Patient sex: M
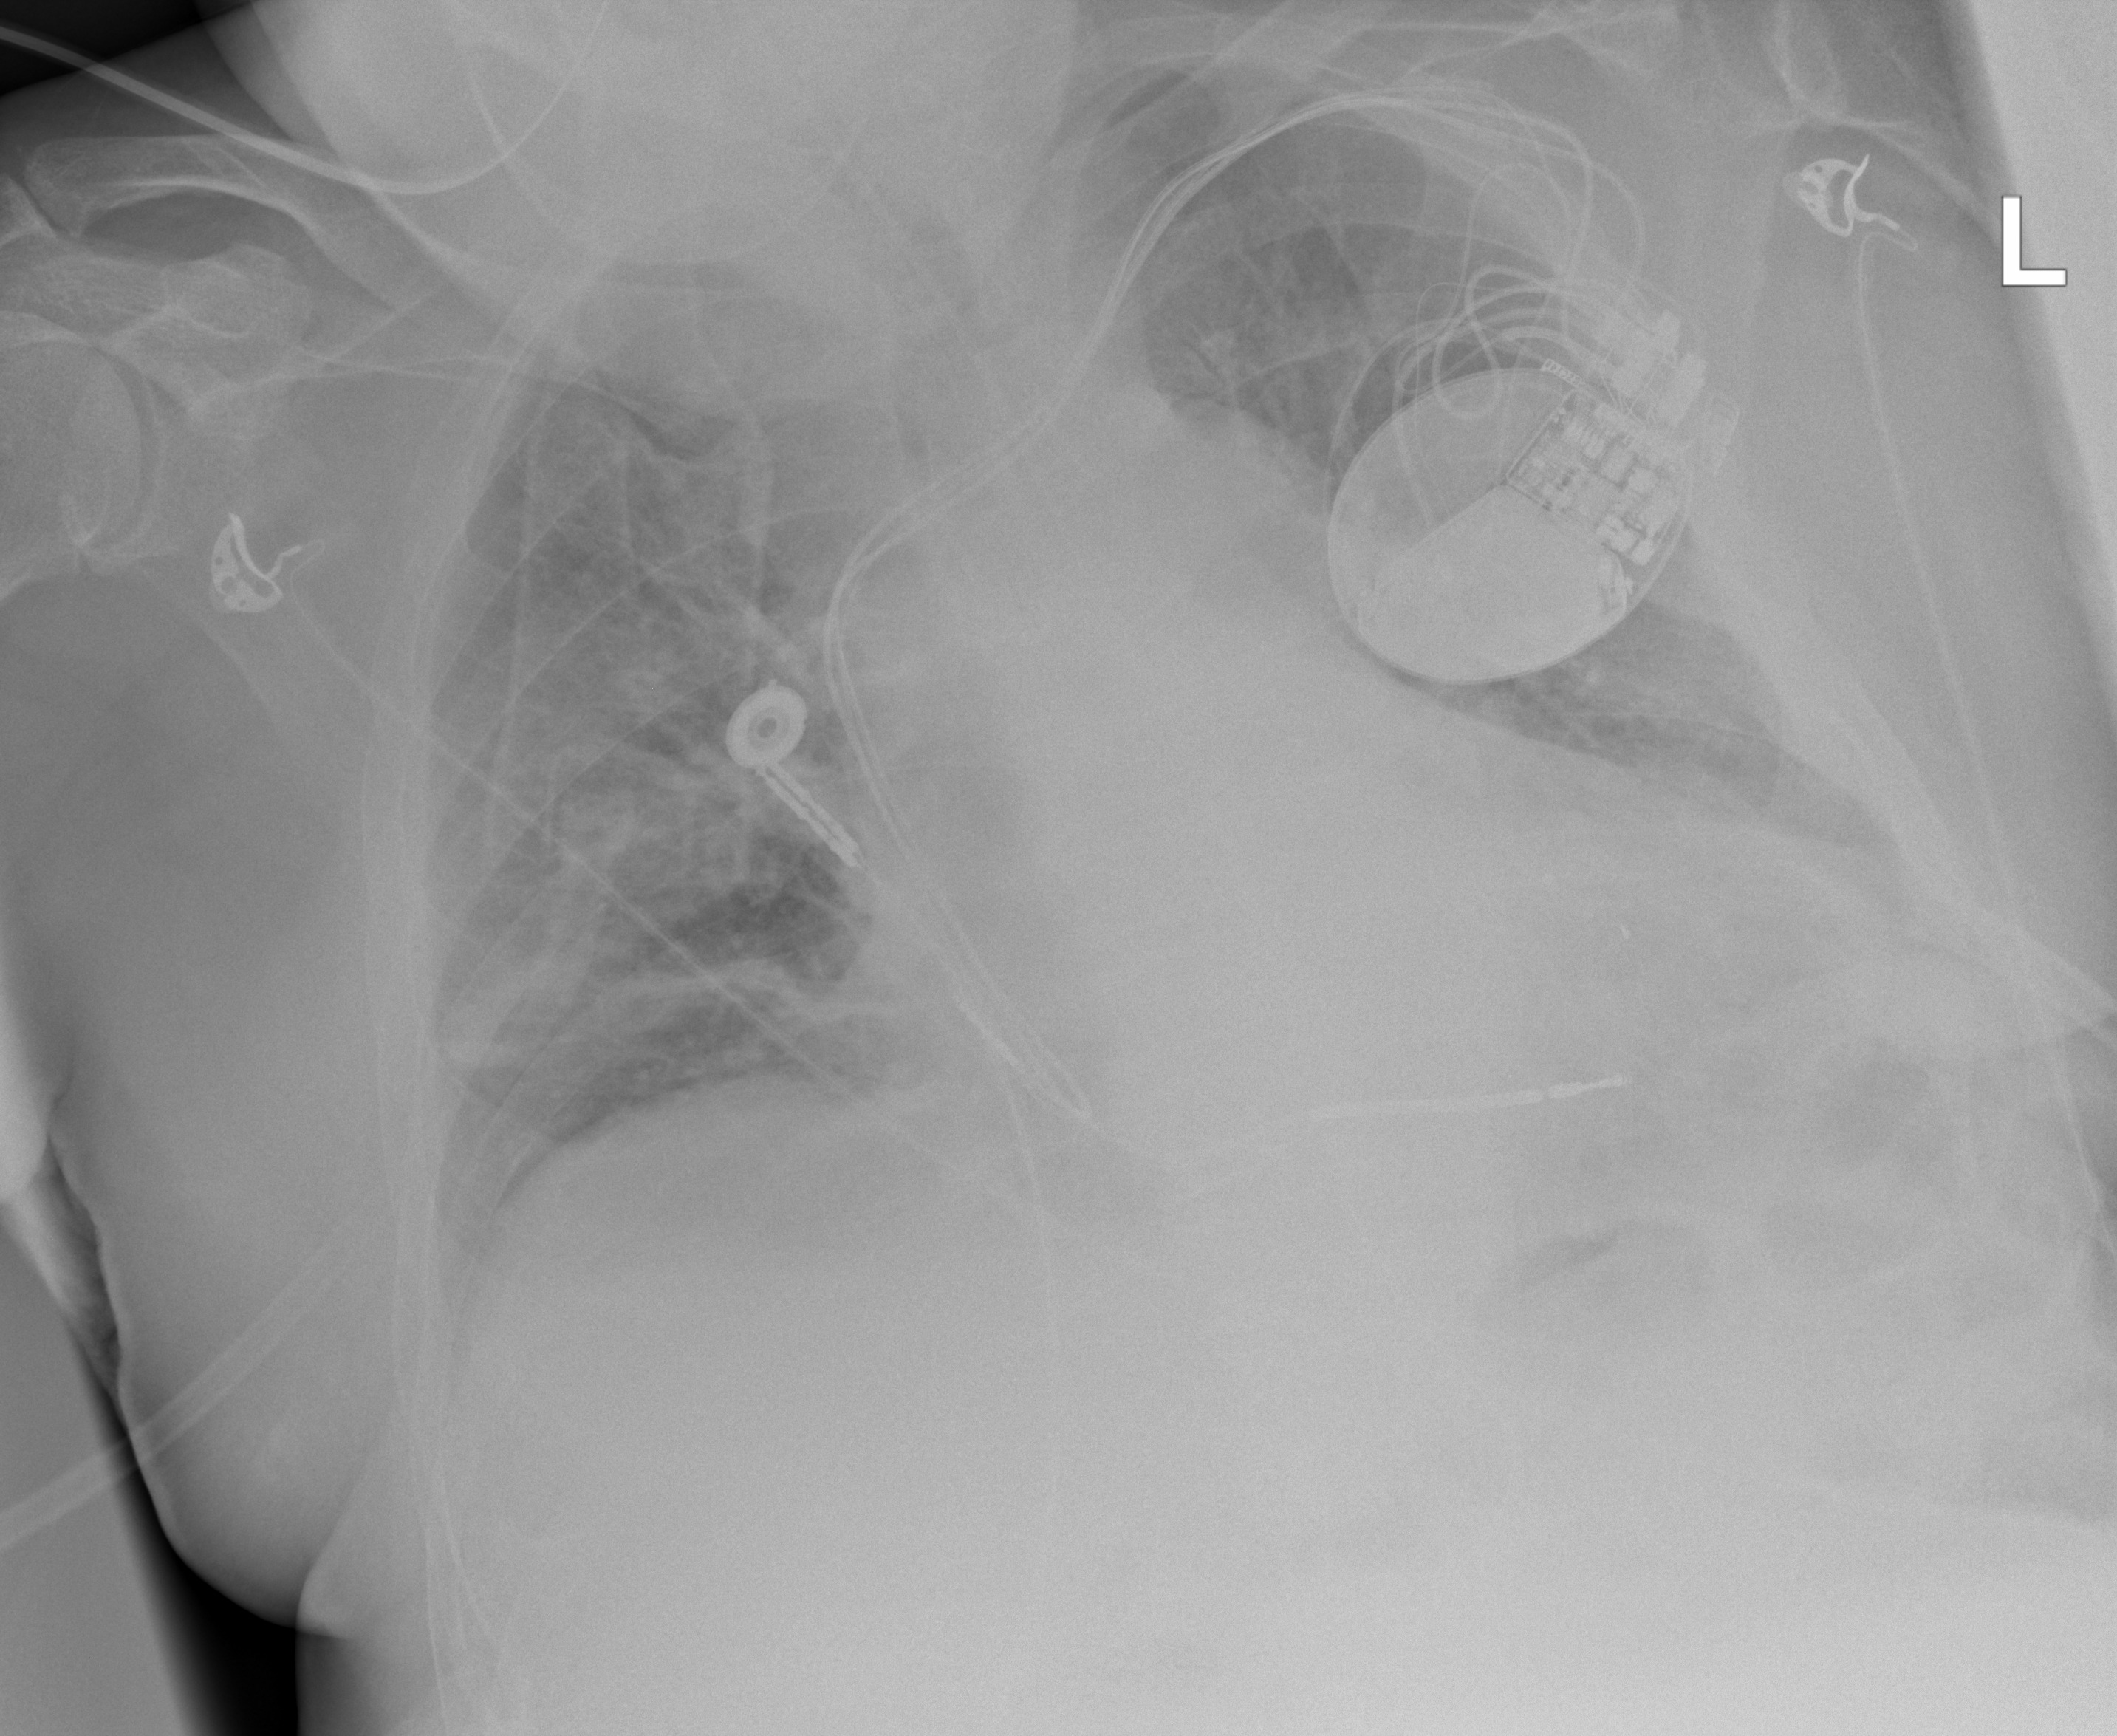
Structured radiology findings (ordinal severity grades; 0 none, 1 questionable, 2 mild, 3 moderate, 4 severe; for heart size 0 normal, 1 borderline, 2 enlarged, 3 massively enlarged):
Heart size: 2
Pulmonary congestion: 2
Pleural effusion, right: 2
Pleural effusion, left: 2
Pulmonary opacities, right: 3
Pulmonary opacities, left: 2
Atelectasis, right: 2
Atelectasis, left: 2